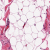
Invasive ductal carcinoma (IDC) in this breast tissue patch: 0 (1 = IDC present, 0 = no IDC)